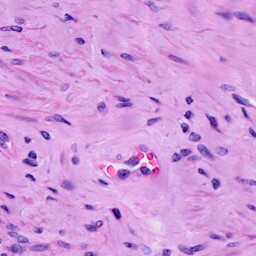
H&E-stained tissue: Cervix